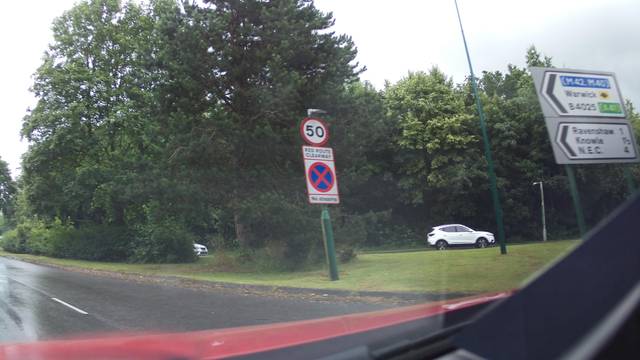
Region: United Kingdom
Coordinates: 52.41, -1.762